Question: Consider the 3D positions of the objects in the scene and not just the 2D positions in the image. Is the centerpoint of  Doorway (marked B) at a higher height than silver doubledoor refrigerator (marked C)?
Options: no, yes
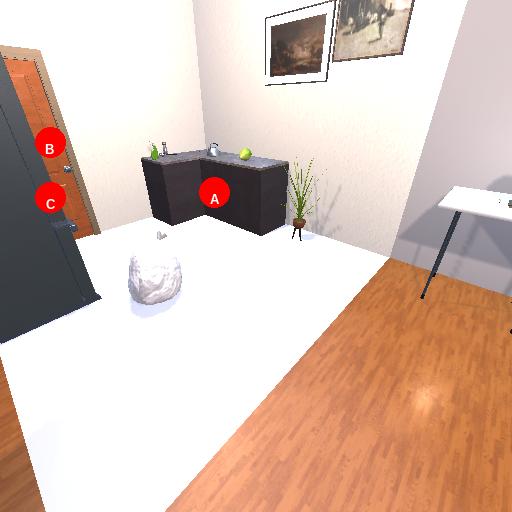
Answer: no